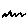
Label: zigzag